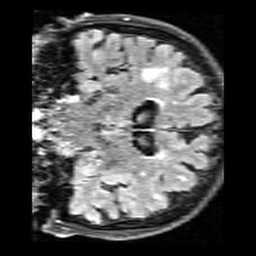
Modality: FLAIR
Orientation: coronal
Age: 82
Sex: female
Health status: healthy
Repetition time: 12 s
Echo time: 0.095 s